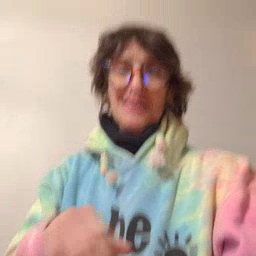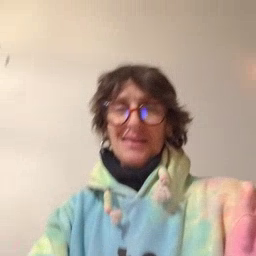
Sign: can